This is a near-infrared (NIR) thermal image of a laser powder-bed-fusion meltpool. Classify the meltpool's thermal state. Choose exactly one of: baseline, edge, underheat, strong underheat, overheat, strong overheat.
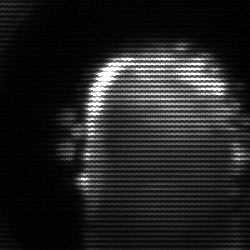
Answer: baseline